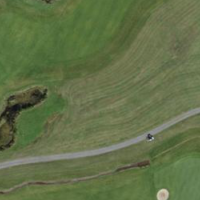
EUNIS habitat code: 53
Species observed at this site:
Anthus trivialis
Oenanthe oenanthe
Fulica atra
Sylvia borin
Emberiza citrinella
Anthus spinoletta
Prunella modularis
Circaetus gallicus
Sylvia atricapilla
Pica pica
Phoenicurus ochruros
Columba livia
Falco tinnunculus
Corvus corax
Motacilla cinerea
Anas platyrhynchos
Linaria cannabina
Troglodytes troglodytes
Monticola saxatilis
Acrocephalus palustris
Fringilla coelebs
Passer domesticus
Lanius collurio
Ptyonoprogne rupestris
Carduelis carduelis
Turdus merula
Saxicola rubetra
Parus major
Hirundo rustica
Milvus milvus
Turdus pilaris
Cinclus cinclus
Pyrrhocorax graculus
Aquila chrysaetos
Carpodacus erythrinus
Motacilla alba
Delichon urbicum